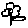
Label: flower